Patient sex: F
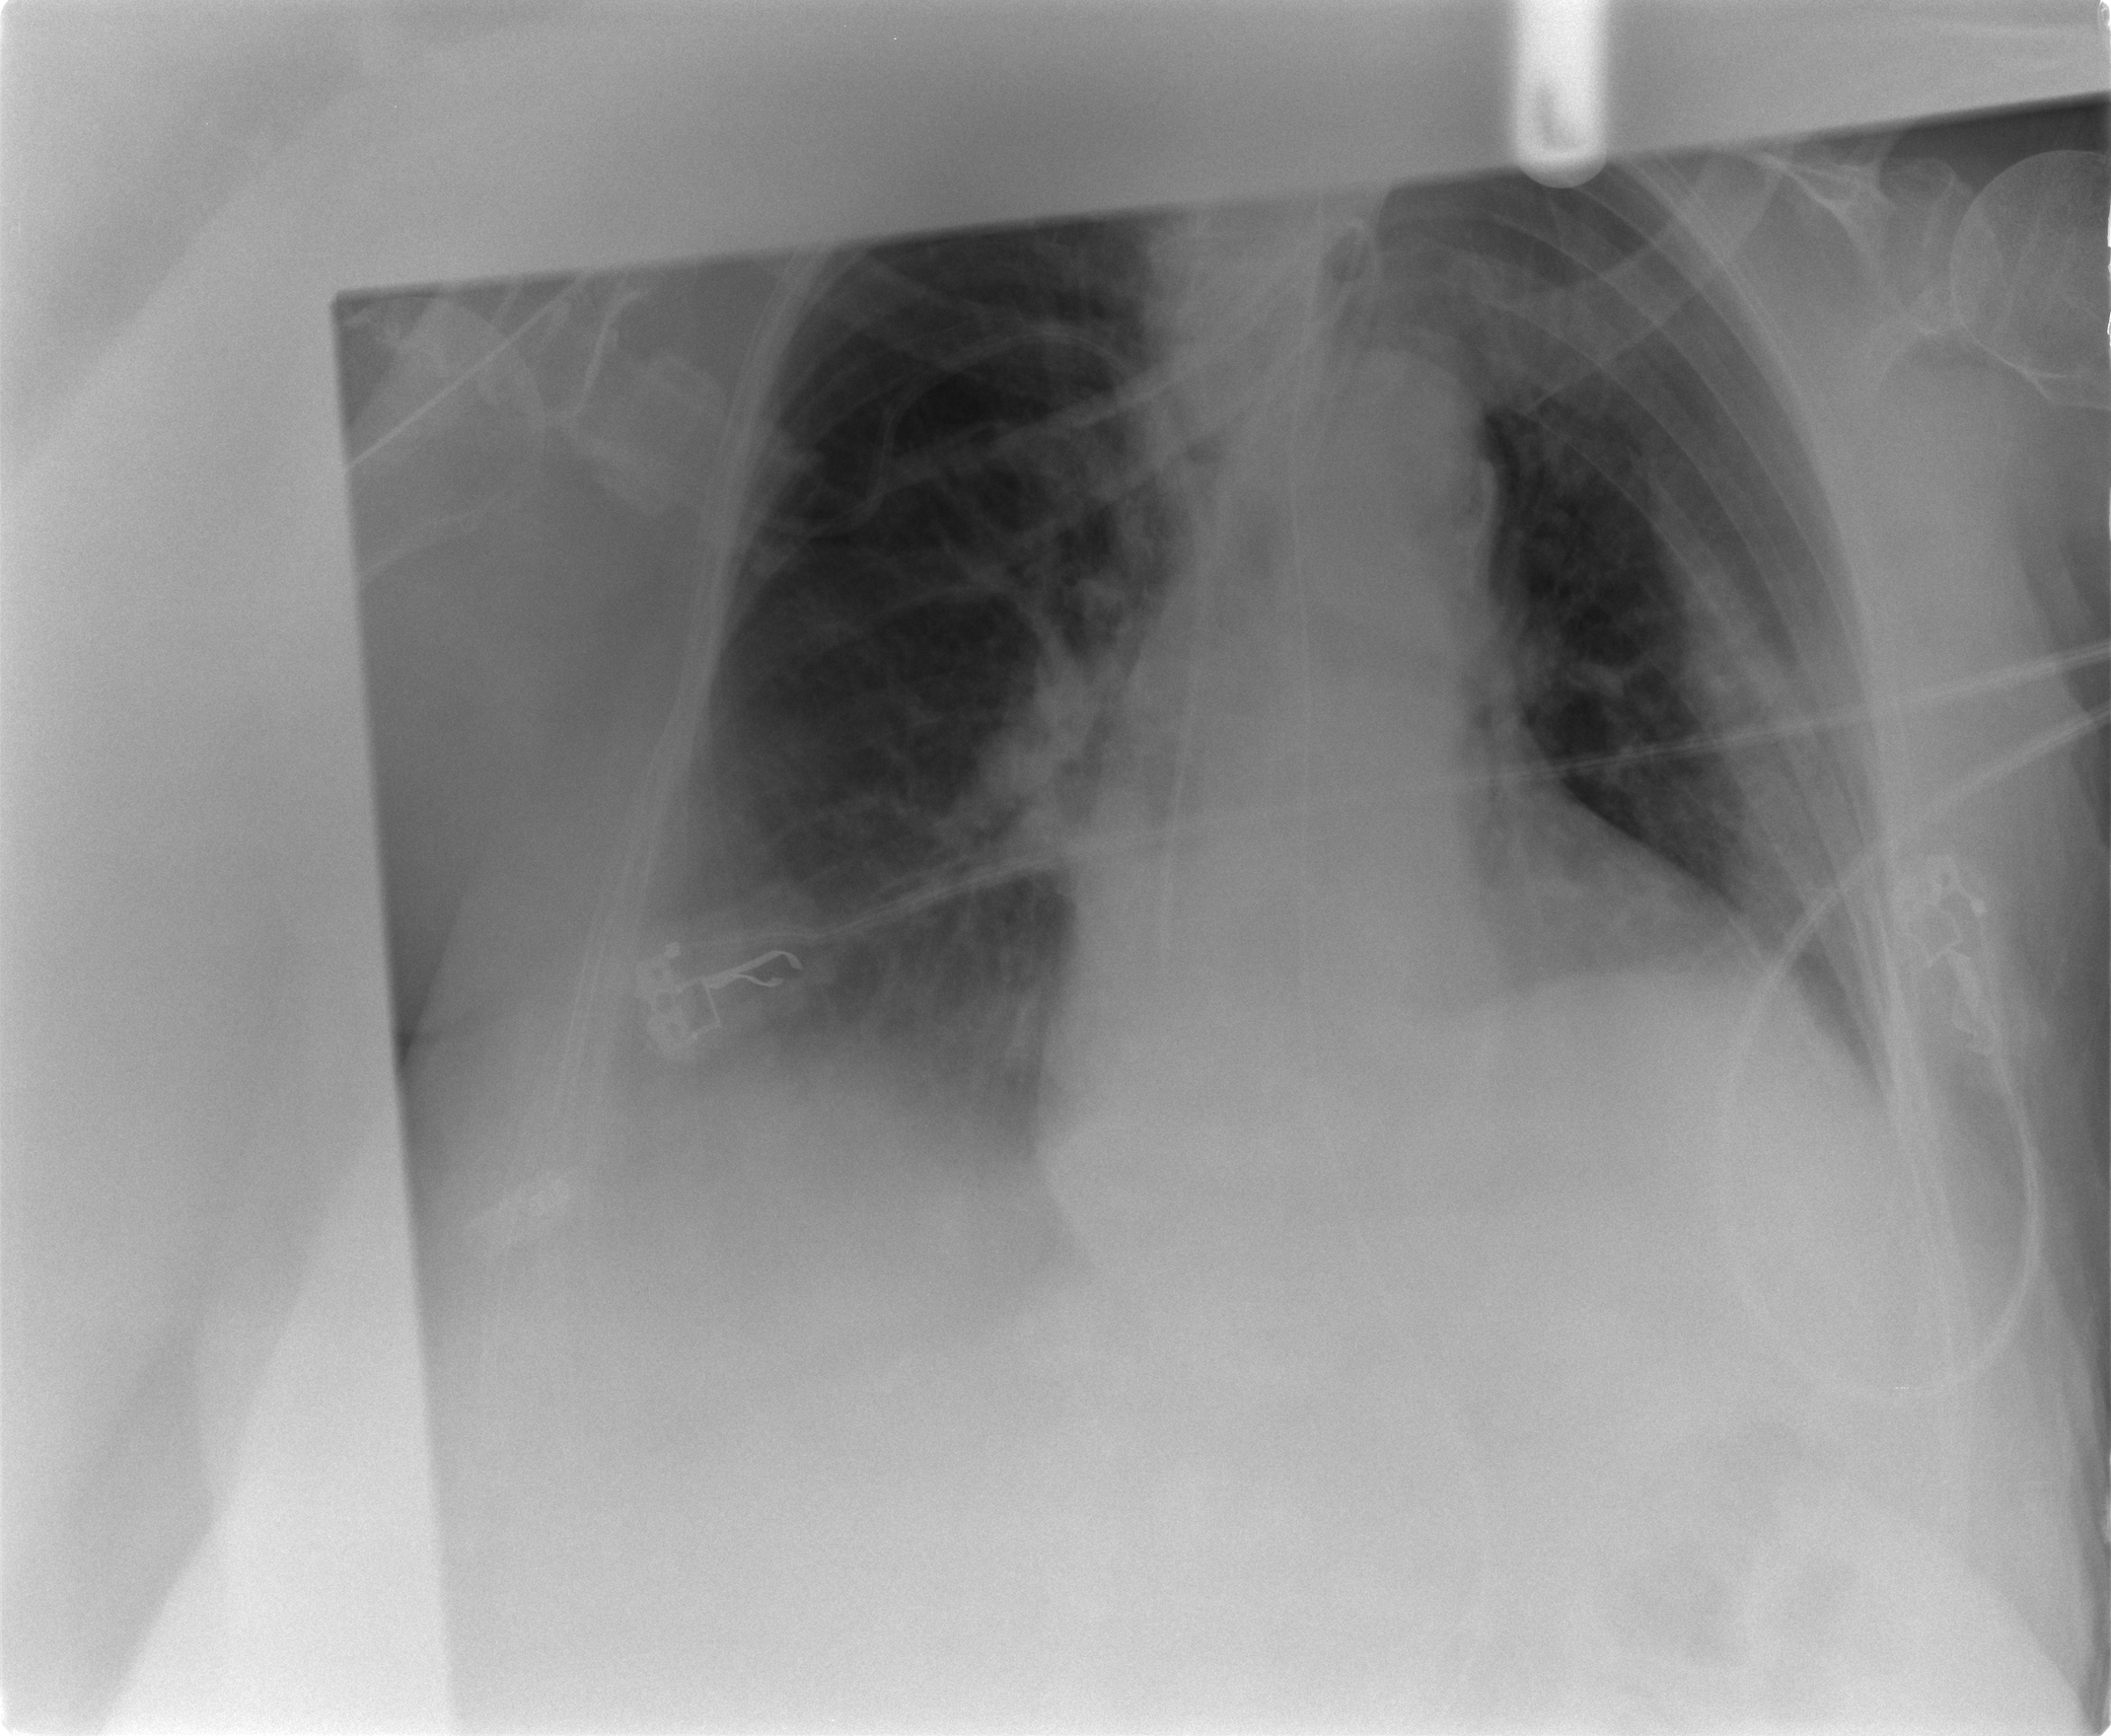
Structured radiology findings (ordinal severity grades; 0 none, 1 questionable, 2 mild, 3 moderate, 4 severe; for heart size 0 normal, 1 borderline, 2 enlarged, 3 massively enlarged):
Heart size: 1
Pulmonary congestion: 0
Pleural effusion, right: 2
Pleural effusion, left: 1
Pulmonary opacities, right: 0
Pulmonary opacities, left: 1
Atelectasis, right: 1
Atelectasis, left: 1